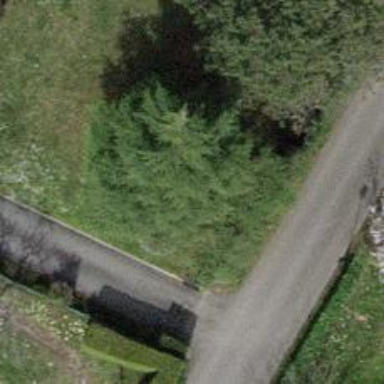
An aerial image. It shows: Evergreen tree with needle-leaved leaves.